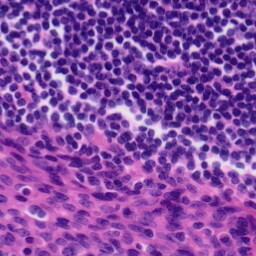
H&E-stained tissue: Tonsil